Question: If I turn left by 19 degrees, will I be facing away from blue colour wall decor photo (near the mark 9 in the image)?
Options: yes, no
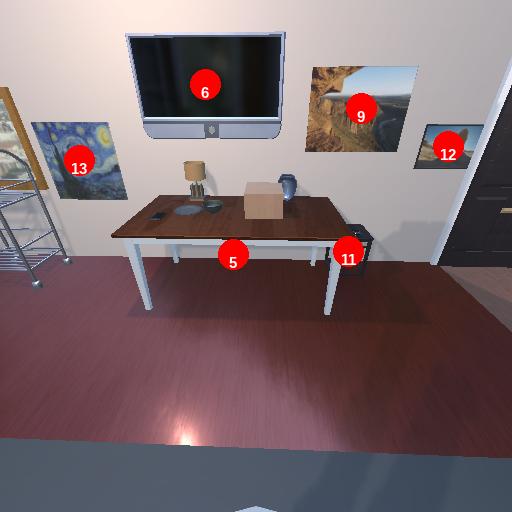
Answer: yes